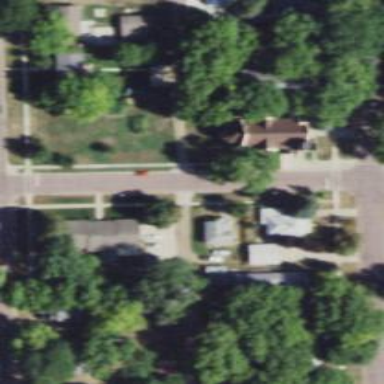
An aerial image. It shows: Alleyway designated as service road.